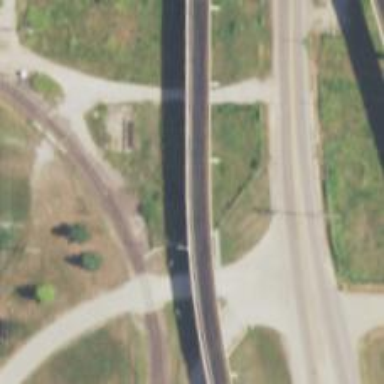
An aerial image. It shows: Viaduct bridge on motorway link.